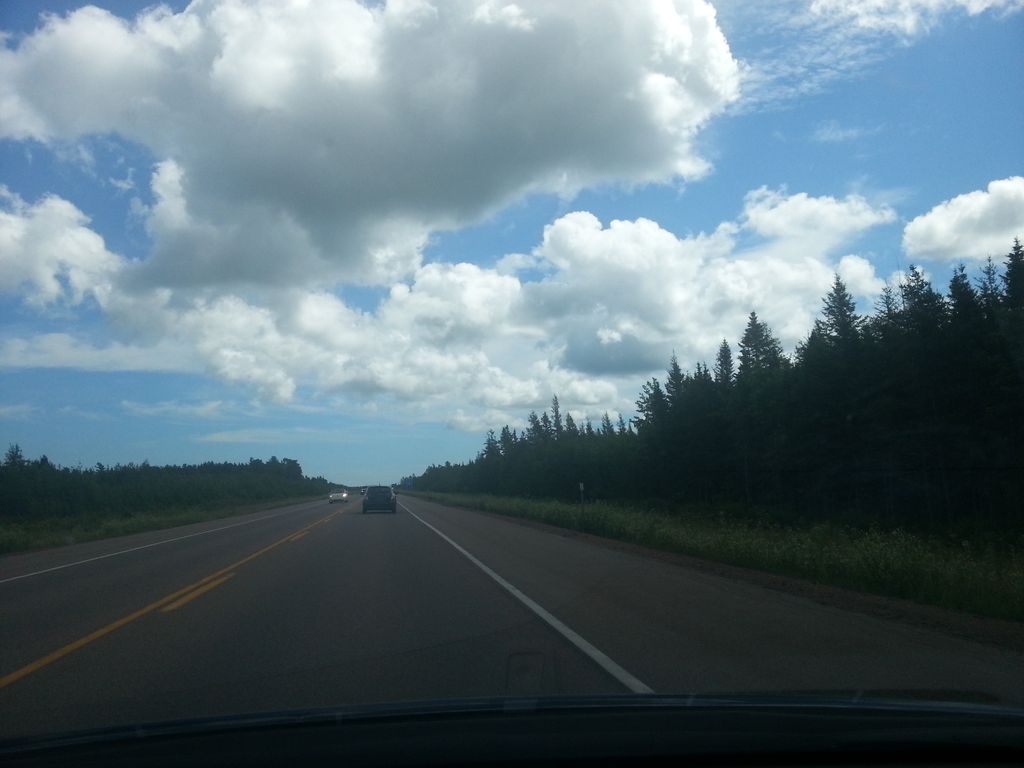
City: charlottetown